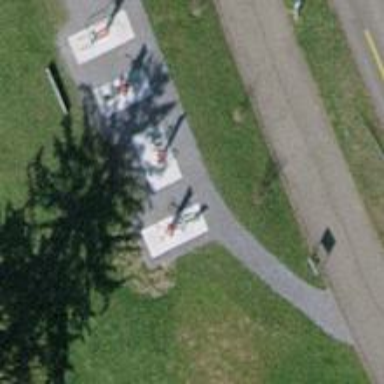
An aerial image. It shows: Fitness station in leisure land.